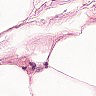
Metastatic tissue present: no